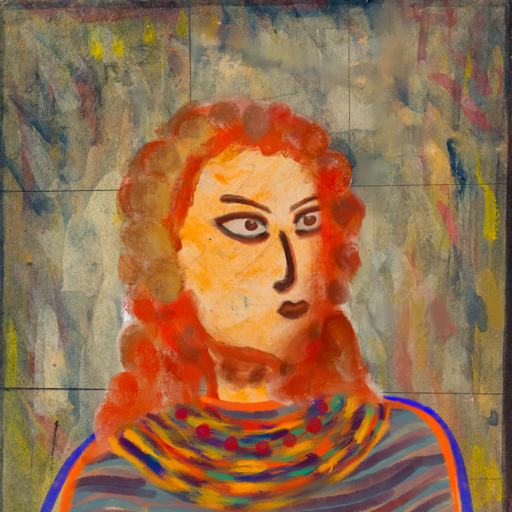
Background: GypsyMother, Head And Neck Side: Experience, Face Side: Roy_Bahadur, Bust: Experience, Hair Side: Rupkatha, Head Accessory: Blank, Second Necklace: An_Impression_2, Necklace: Irani_3, Baby: Blank